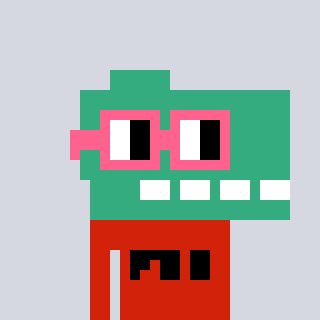
a pixel art character with square pink glasses, a dino-shaped head and a red-colored body on a cool background